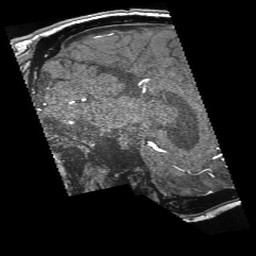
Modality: angio
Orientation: sagittal
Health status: ill
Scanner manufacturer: siemens
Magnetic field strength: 3 T
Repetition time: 0.02 s
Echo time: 0.0033 s